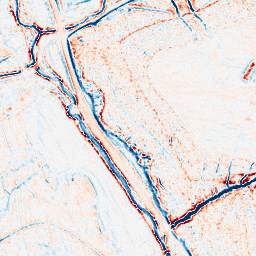
Category: edge_preserving
Decomposition family: bilateral
Decomposition parameters: d: 9
sigma_color: 25
sigma_space: 50
Upsampling method: regularized
Upsampling parameters: scale: 4
lambda_reg: 0.001
Upsampling scale: 4